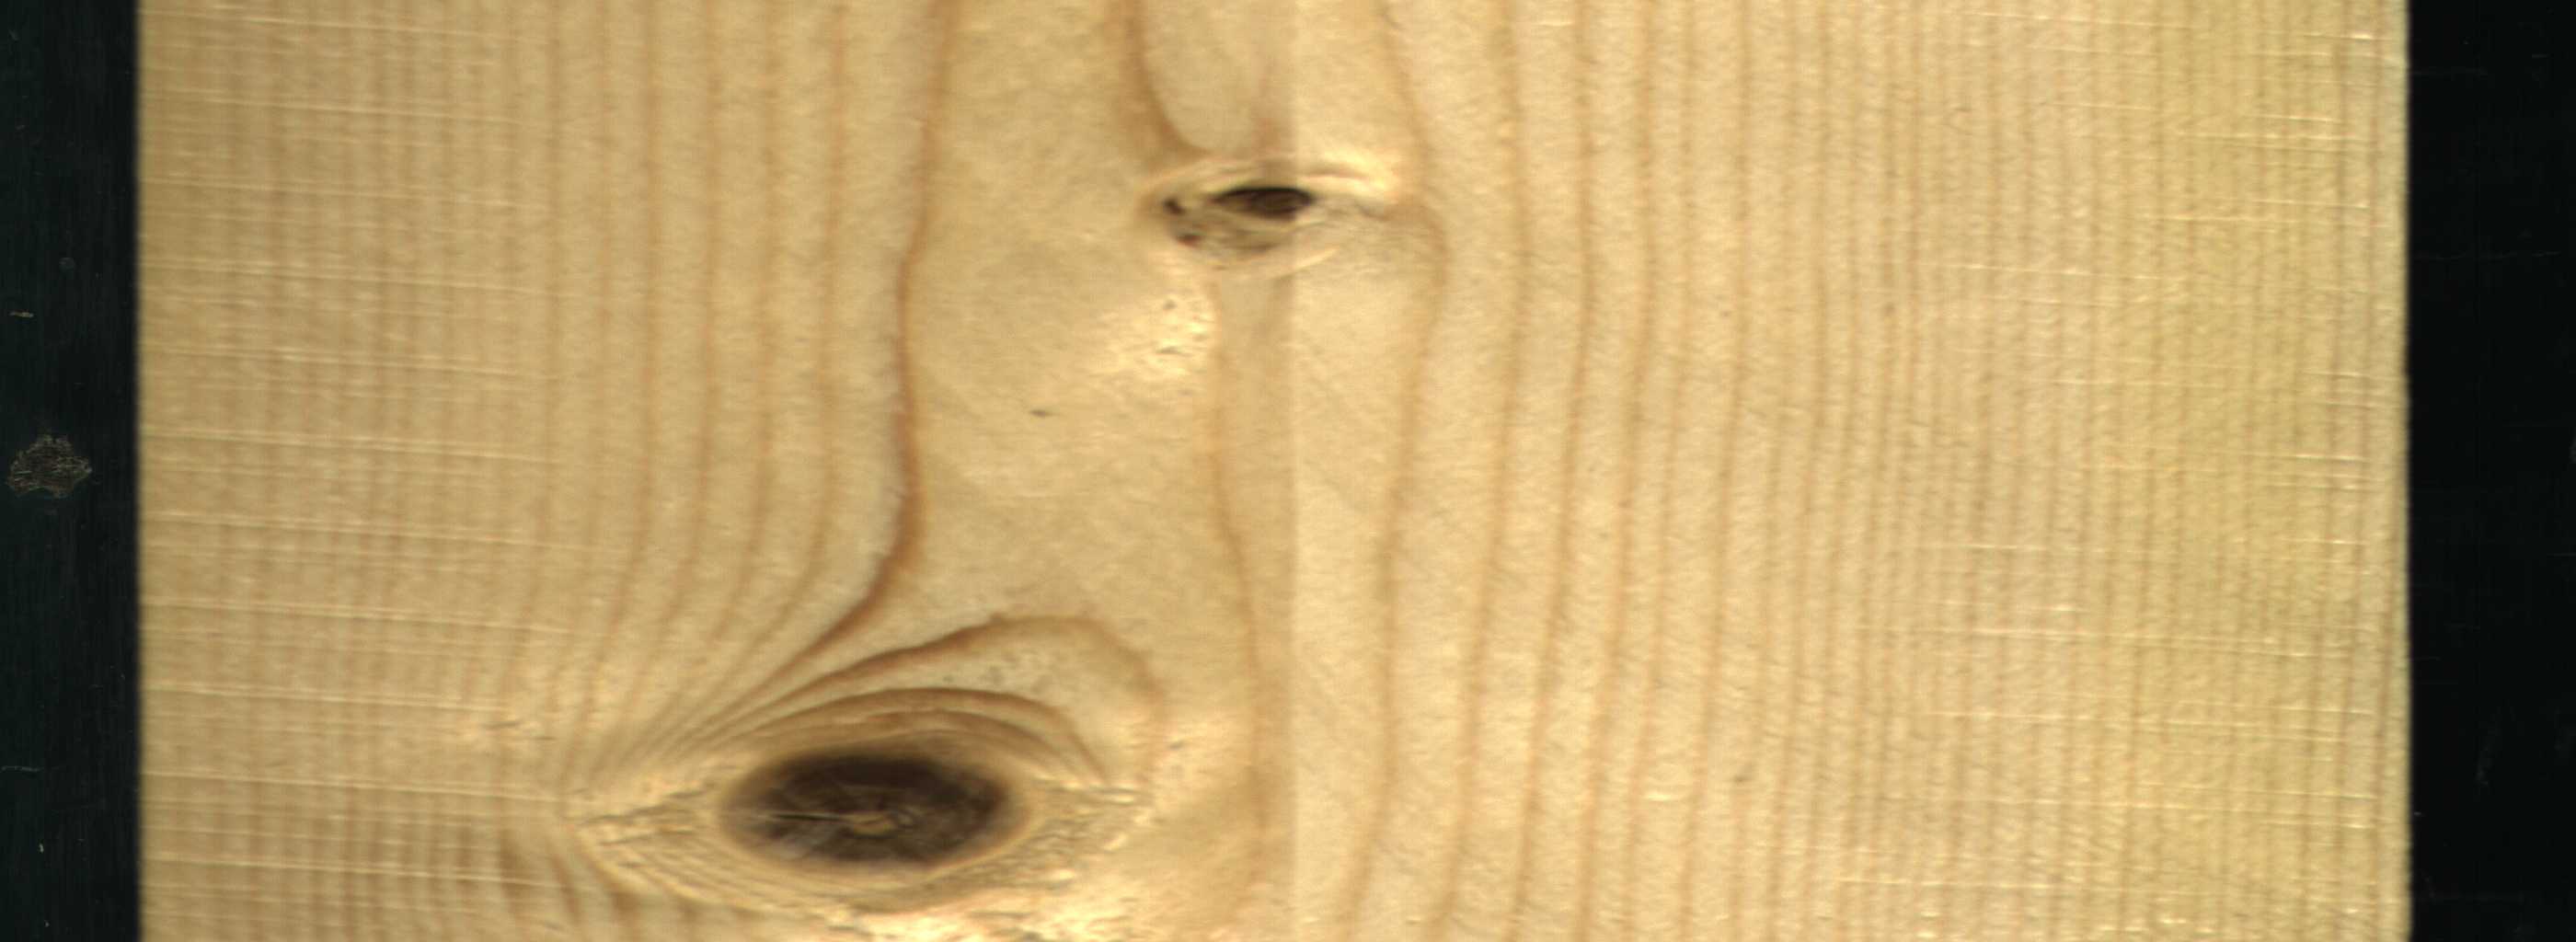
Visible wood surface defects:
Dead_Knot
Dead_Knot